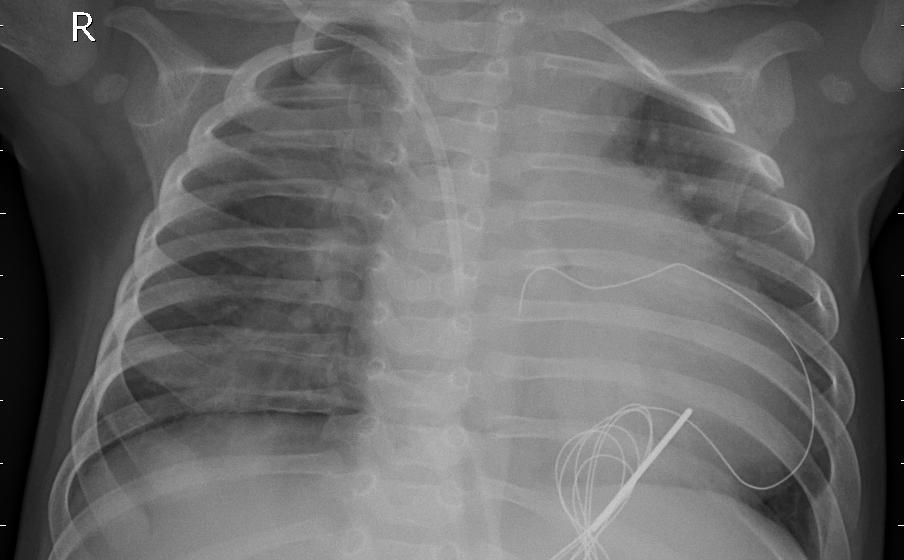
Diagnosis: PNEUMONIA